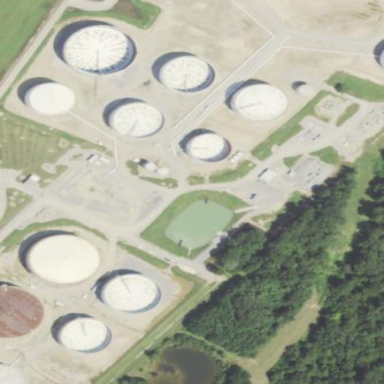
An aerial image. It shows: Industrial area used for oil storage.